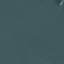
Land use / land cover: SeaLake